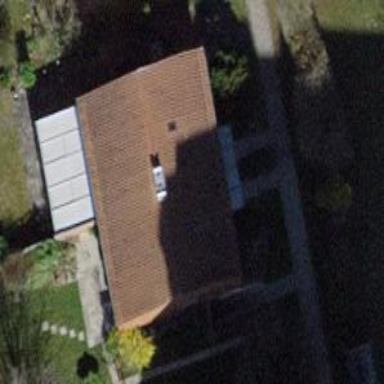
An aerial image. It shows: Building with tiled roof.